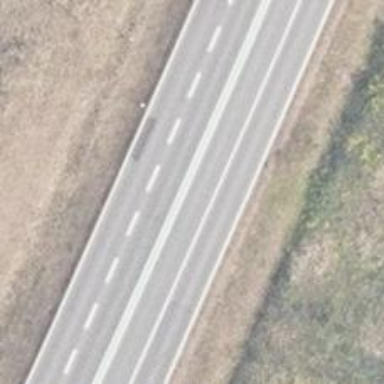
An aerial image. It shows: Asphalt trunk motorway.